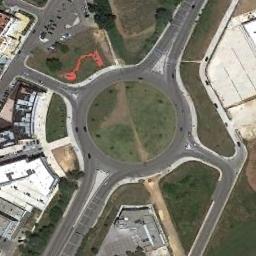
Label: roundabout